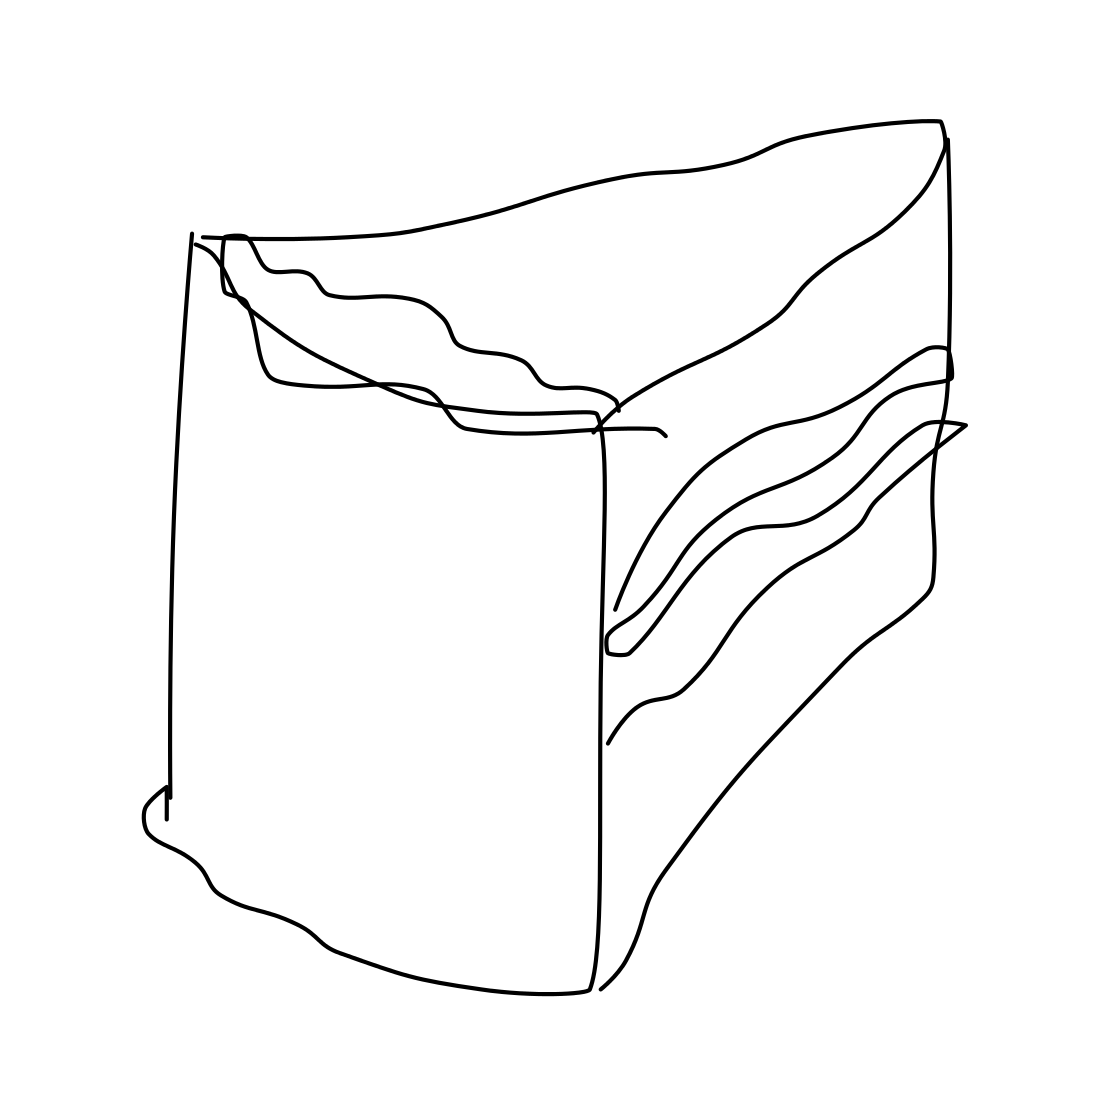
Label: cake